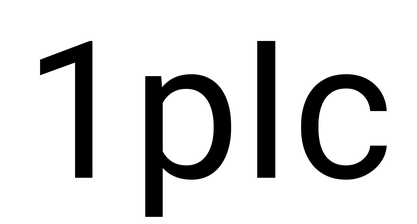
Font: Roboto_Regular